Aerial crown-view tile of a tropical tree (Barro Colorado Island, Panama), acquired 20241112:
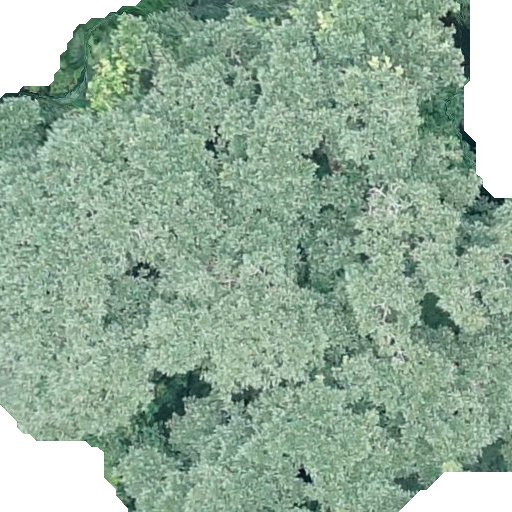
Species: Ficus insipida
GBIF accepted scientific name: Ficus insipida
Crown area: 432.147 m²